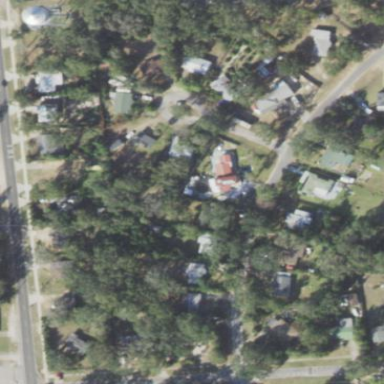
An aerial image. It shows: Residential area composed of single-family homes.